Question: I have 365 2d 'numpy' arrays for the every day of the year, displaying an image like this:

I have them all stacked in a 3d numpy array. Pixels with a value that represents cloud i want to get rid of, i want to search through the previous 7 days, or next 7 days (previous 7 layers, next 7 layers) to find a value other than cloud, and then replace the cloud value with other possible values for that pixel (values experienced in the other days/layers for the corresponding pixel).
I am new to python, and am a bit lost.
Any ideas?
Thanks
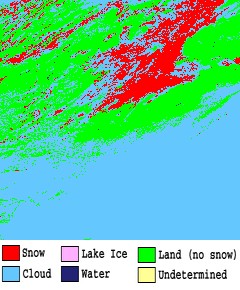
Answer: I solved it by this:
'''
interpdata = []
j = 0
for i in stack:
try:
temp = np.where( stack[j] == 50, stack[j-1], modis[j] )
temp = np.where( temp == 50, stack[j+1], temp )
temp = np.where( temp == 50, stack[j-2], temp )
temp = np.where( temp == 50, stack[j+2], temp )
temp = np.where( temp == 50, stack[j-3], temp )
temp = np.where( temp == 50, stack[j+3], temp )
temp = np.where( temp == 50, stack[j-4], temp )
temp = np.where( temp == 50, stack[j+4], temp )
except IndexError:
print 'IndexError Passed'
pass
else:
pass
interpdata [j, :, :] = temp
j = j + 1
'''